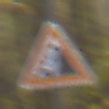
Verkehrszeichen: SteinschlagRechts
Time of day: MorningAfternoon
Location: Outdoor (Nature)
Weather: Overcast
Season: Autumn
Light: Natural